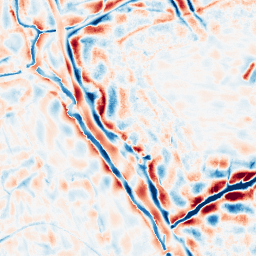
Category: wavelet
Decomposition family: wavelet_dwt
Decomposition parameters: wavelet: db8
level: 4
Upsampling method: cubic_catmull_rom
Upsampling parameters: scale: 4
Upsampling scale: 4